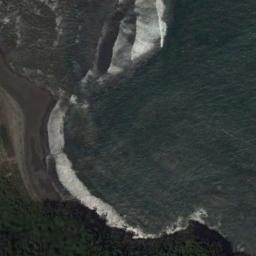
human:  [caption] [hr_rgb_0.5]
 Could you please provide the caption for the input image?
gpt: The beach with brown sand and dense green plants on the beach .

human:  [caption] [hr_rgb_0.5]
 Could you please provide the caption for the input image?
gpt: The dark green seawater washes the thick woods .

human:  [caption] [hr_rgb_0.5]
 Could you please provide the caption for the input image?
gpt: The blue sea and dark beach .

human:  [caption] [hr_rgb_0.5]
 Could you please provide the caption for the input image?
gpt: There is a lot of vegetation beside the beach .

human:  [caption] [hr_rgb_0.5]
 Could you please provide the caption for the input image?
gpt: The grass is beside the beach .